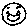
Label: smiley face